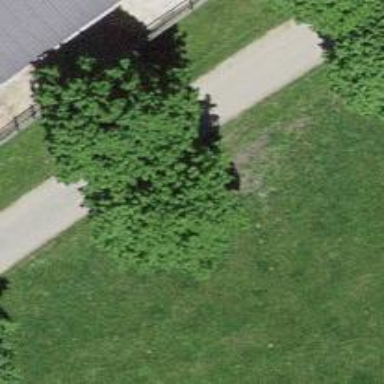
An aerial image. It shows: Single tag "natural: tree."